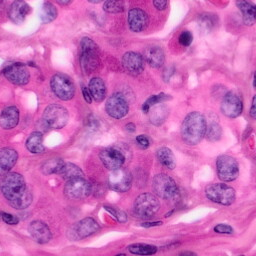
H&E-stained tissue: Pancreatic